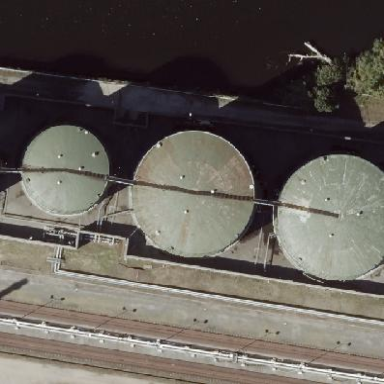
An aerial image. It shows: Storage tank that is man-made.